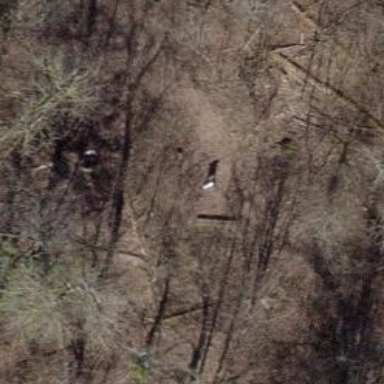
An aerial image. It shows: Brown bench.